Aerial crown-view tile of a tropical tree (Barro Colorado Island, Panama), acquired 20240813:
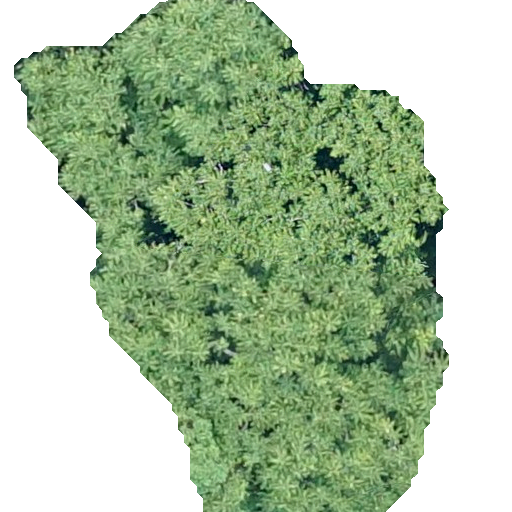
Species: Spondias radlkoferi
GBIF accepted scientific name: Spondias radlkoferi
Crown area: 234.563 m²